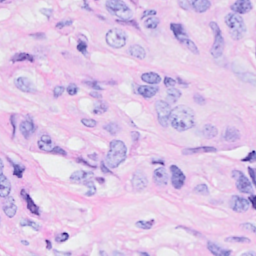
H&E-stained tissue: Breast